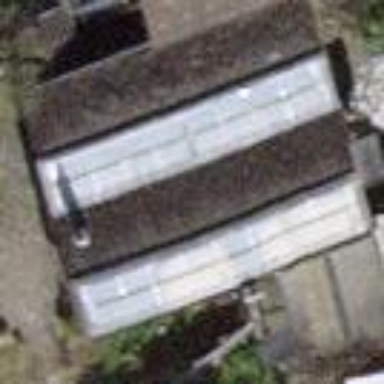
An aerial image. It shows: Terrace building.